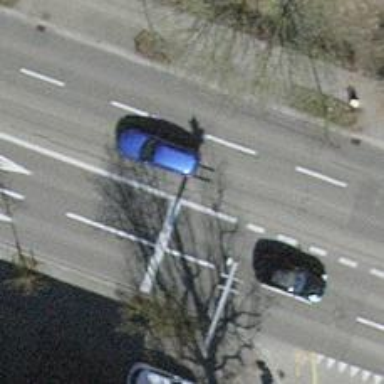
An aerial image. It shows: Road with traffic signals.